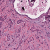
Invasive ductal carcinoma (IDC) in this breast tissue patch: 1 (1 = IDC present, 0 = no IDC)